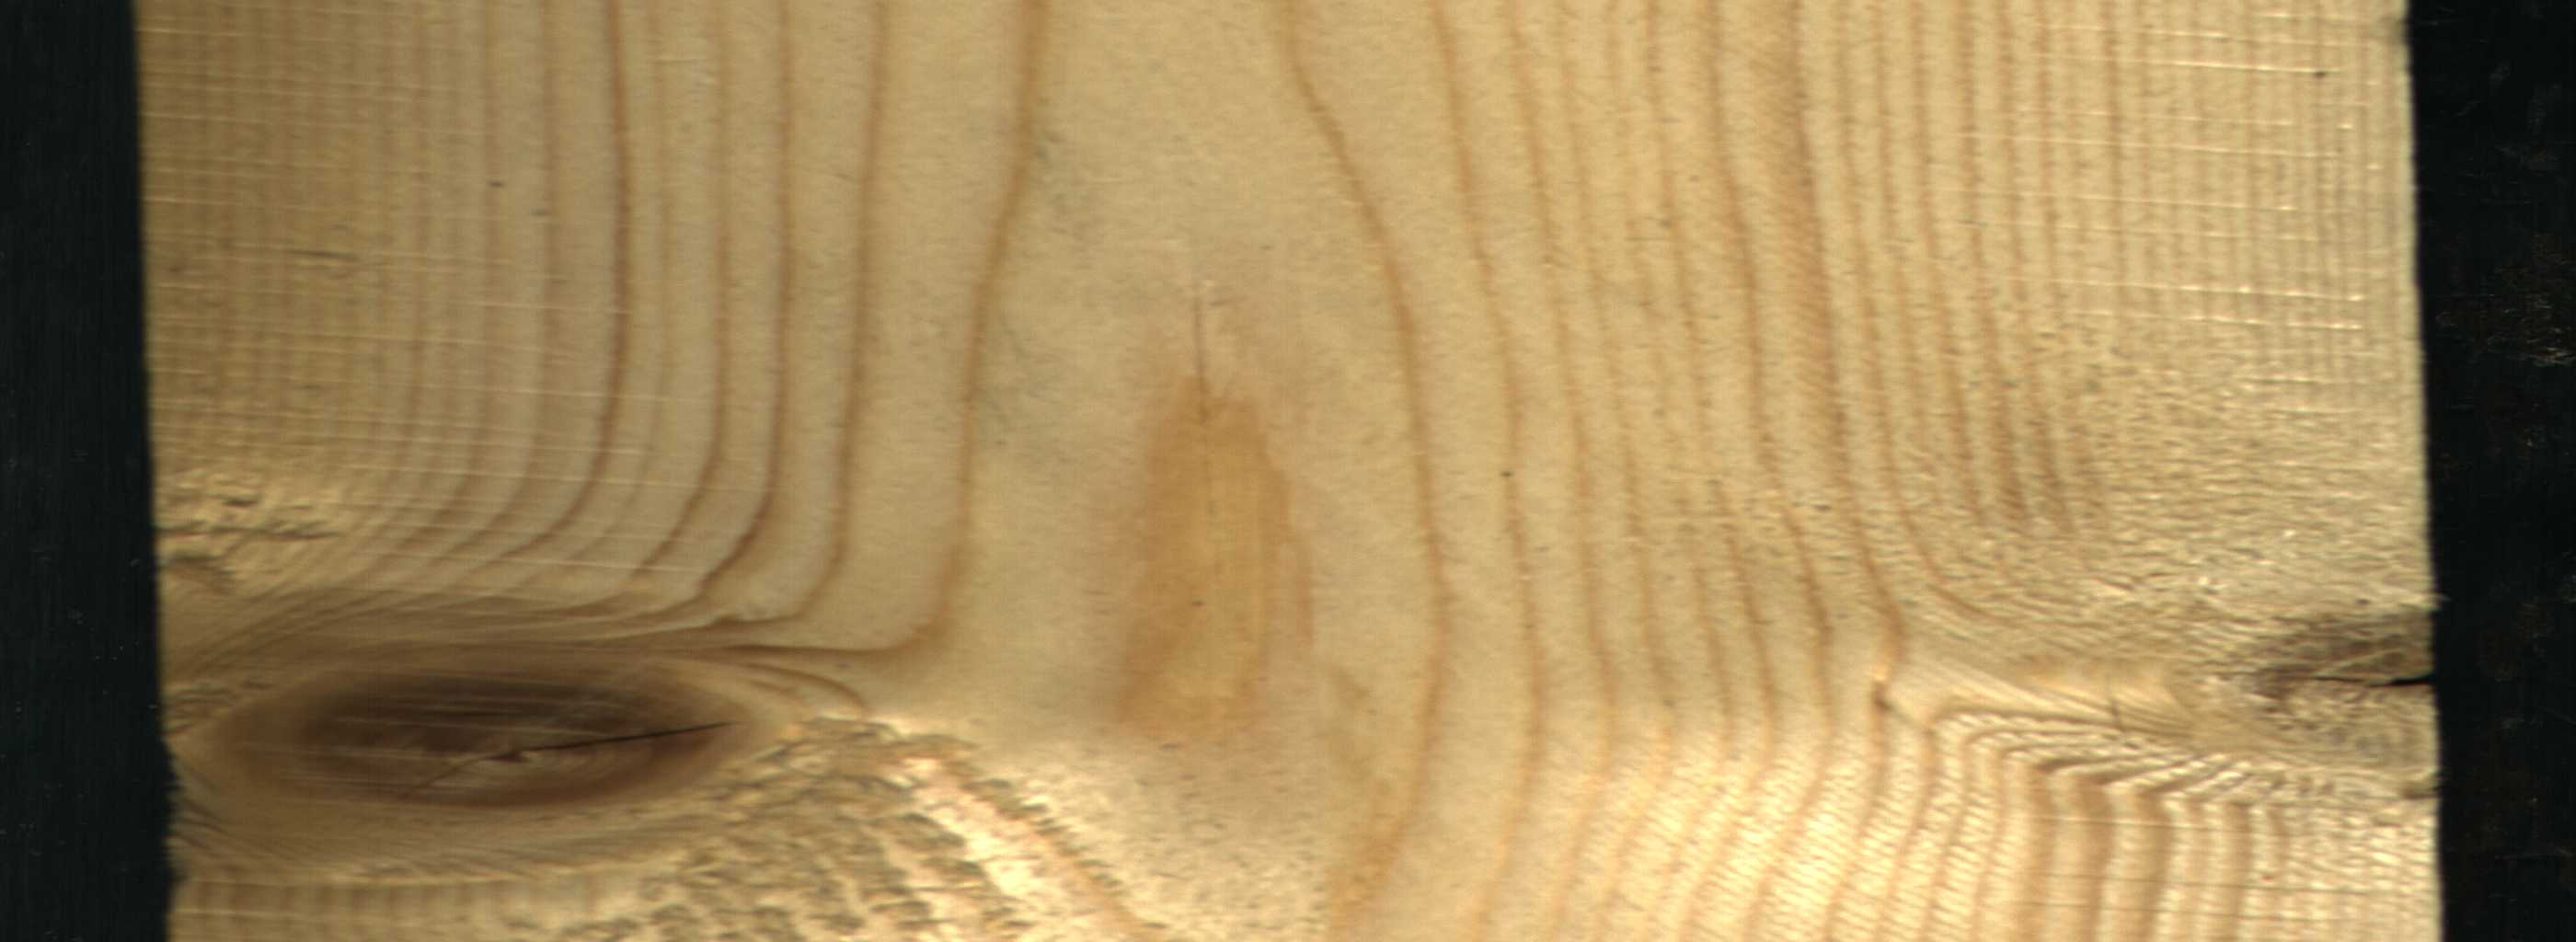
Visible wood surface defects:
knot_with_crack
knot_with_crack